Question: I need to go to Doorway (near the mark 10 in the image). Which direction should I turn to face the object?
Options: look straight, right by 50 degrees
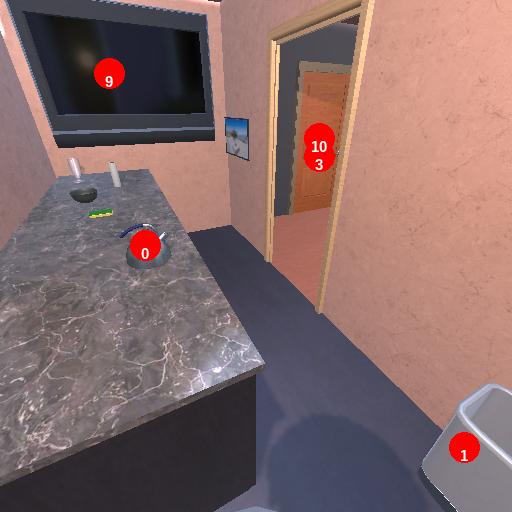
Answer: look straight